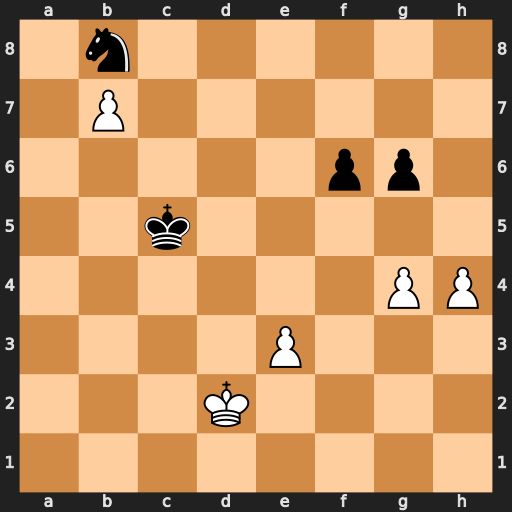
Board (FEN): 1n6/1P6/5pp1/2k5/6PP/4P3/3K4/8
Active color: w
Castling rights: -
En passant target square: -
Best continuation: h5 gxh5 gxh5 Kd6 h6